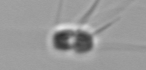
Label: Chaetoceros